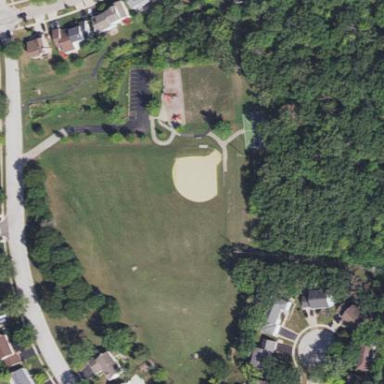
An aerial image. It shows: Baseball pitch for leisure land.